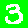
Digit: 3